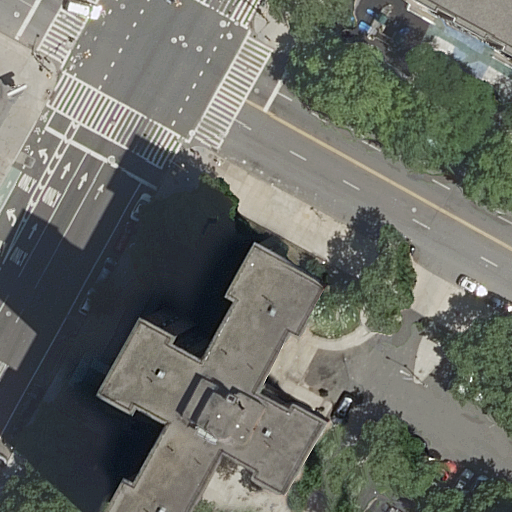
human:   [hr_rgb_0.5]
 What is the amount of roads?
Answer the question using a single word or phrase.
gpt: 18

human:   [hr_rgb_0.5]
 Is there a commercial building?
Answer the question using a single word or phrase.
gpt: no

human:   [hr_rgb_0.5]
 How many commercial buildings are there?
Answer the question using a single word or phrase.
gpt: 0

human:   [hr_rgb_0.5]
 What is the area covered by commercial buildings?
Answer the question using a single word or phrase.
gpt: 0m2

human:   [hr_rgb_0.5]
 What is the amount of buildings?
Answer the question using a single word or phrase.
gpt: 2

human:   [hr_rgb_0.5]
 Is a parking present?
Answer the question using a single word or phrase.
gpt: yes

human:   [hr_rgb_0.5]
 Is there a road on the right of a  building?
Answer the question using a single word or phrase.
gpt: yes

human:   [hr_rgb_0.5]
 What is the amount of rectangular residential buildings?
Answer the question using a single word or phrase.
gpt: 0

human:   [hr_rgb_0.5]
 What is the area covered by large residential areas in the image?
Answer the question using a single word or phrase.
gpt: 4262m2

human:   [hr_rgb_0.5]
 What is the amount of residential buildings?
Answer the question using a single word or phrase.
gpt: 1

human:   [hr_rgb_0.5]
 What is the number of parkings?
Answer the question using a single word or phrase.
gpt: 1

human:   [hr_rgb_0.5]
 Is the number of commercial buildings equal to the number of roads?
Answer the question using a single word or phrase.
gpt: no

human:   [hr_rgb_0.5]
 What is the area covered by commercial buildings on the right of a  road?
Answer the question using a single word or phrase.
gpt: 0m2

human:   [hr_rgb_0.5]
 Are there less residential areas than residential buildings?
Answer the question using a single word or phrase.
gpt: no

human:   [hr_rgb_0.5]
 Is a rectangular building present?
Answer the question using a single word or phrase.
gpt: no

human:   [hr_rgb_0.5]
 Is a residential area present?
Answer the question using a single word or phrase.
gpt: yes

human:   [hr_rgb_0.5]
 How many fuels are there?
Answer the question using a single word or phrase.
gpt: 1

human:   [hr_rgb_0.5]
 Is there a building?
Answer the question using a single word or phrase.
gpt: yes

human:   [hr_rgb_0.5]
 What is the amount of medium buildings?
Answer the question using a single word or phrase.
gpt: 1

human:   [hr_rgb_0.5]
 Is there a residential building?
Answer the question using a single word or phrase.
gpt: yes

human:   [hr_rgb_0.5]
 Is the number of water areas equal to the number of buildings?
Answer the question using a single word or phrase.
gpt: no

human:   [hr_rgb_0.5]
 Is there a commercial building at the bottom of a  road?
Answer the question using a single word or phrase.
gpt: no

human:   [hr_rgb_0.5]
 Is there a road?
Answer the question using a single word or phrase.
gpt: yes

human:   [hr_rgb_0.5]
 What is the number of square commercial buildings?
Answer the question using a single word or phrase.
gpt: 0

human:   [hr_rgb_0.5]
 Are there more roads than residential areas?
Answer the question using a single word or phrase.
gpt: yes

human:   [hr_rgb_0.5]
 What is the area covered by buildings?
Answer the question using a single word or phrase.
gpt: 1315m2

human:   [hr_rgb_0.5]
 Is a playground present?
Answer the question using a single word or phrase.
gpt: yes

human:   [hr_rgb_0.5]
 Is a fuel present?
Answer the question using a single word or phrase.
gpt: yes

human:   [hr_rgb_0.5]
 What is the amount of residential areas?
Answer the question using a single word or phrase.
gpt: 1

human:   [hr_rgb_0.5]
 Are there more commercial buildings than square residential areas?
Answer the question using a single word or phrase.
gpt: no

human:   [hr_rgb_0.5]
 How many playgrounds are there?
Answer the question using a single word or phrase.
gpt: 1

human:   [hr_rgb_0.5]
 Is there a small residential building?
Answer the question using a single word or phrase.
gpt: no

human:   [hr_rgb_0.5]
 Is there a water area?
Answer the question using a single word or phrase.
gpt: no

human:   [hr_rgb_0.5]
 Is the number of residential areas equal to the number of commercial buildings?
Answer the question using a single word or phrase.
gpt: no

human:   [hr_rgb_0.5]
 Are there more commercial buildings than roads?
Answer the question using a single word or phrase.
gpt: no

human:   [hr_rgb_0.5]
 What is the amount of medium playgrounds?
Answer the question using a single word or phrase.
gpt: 1

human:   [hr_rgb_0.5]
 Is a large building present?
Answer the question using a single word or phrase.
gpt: yes

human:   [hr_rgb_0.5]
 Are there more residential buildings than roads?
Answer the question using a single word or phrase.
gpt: no

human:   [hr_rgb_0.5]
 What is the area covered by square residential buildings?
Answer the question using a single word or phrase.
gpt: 0m2

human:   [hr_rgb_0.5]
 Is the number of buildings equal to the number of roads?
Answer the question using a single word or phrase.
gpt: no

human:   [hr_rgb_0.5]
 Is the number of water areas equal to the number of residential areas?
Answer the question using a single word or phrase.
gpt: no

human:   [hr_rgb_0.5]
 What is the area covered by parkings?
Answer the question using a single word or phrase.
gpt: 920m2

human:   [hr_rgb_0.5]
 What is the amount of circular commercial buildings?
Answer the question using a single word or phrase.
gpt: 0

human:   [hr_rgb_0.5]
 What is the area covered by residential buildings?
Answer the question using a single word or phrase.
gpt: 1209m2

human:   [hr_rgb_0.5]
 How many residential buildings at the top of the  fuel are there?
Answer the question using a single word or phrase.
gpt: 0

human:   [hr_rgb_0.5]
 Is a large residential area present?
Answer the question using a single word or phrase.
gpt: yes

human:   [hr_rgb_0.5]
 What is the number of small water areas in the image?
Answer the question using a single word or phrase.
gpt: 0

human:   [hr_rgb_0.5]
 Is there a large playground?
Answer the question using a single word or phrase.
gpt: no

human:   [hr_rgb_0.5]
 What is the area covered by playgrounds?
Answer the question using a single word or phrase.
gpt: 124m2

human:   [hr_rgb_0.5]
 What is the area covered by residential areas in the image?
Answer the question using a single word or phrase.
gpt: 4262m2

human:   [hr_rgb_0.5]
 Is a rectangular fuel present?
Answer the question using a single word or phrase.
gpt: yes

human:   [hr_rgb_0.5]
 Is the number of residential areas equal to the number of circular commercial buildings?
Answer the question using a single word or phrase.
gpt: no

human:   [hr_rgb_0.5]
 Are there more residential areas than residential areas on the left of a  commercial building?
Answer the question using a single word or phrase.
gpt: yes

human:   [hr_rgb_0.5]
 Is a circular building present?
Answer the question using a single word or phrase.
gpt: no

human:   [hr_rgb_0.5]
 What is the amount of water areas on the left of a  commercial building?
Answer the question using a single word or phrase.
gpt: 0

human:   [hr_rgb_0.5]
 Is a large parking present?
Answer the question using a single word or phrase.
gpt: yes

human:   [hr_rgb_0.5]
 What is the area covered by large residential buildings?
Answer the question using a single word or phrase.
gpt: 1209m2

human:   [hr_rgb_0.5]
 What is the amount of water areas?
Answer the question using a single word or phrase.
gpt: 0

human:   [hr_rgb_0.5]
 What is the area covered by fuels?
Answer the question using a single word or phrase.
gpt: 1014m2

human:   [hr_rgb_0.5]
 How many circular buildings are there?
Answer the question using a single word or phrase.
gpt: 0

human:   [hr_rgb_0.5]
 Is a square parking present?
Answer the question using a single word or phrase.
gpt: no

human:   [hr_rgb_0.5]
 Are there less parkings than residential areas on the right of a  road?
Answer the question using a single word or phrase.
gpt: no

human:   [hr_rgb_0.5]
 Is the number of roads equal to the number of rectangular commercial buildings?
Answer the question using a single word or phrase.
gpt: no

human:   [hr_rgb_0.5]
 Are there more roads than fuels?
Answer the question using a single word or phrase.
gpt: yes